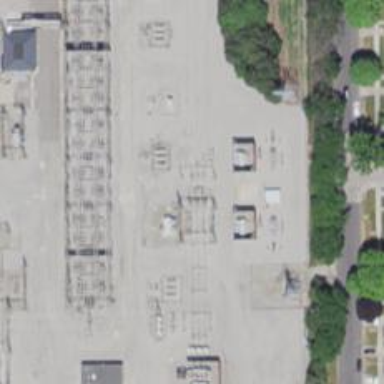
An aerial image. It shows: Switch used for power control.